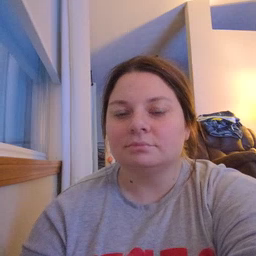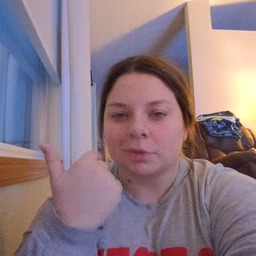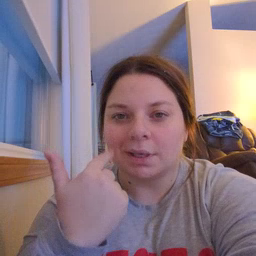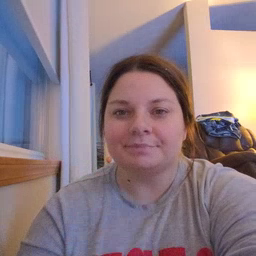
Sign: cry